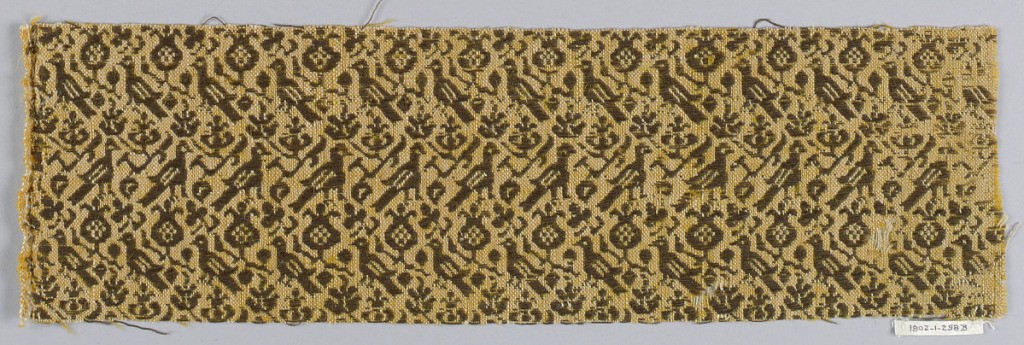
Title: Fragment
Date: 17th century
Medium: Technique: plain weave with supplementary weft floats
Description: Minute all-over design of a bird alternating with a broken branch in yellow and brown.